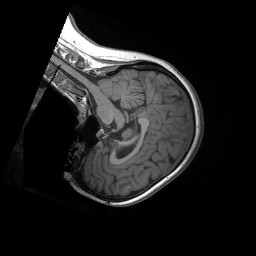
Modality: T1w
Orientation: sagittal
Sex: female